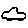
Label: car